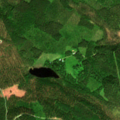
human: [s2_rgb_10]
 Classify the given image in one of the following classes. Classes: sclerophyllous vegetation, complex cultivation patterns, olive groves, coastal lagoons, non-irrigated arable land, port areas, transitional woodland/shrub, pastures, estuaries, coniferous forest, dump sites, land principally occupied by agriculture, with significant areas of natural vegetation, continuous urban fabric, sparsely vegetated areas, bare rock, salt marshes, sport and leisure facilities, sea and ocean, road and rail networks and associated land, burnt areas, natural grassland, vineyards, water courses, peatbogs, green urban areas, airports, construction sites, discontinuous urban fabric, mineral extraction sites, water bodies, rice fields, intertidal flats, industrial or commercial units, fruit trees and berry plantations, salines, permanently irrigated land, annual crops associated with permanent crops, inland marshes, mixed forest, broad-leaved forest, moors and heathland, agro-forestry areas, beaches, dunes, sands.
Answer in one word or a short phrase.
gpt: coniferous forest, mixed forest